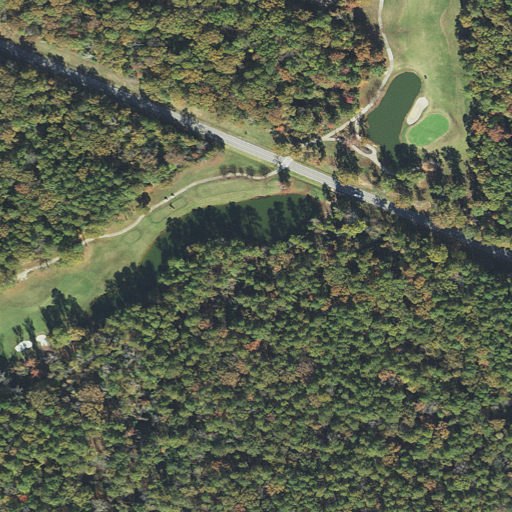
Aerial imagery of cape in Maryland named Swan Point Neck containing woody wetlands, evergreen forest, open development, low intensity development, herbaceous wetlands, mixed forest, pasture, and open water